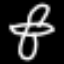
Label: airplane